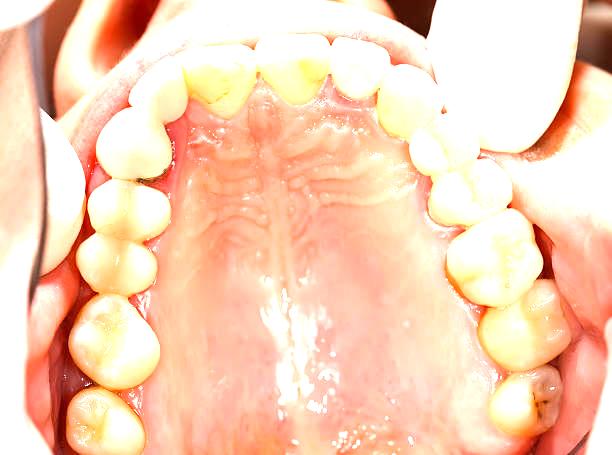
Condition: Calculus